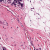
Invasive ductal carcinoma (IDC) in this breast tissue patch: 0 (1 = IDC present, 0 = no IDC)